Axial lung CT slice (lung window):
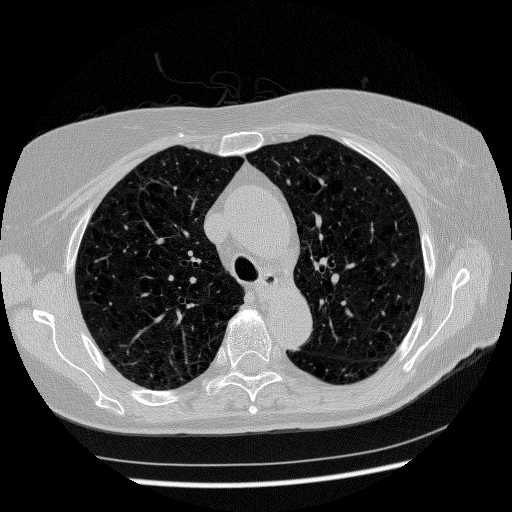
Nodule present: no